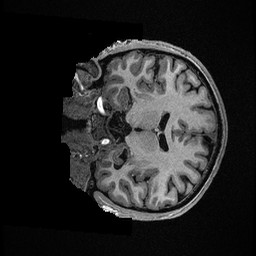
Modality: T1w
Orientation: coronal
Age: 35
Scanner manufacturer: ge
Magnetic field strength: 3 T
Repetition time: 0.006952 s
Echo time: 0.00292 s